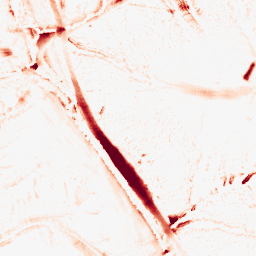
Category: morphological
Decomposition family: morphological_diamond
Decomposition parameters: operation: opening
radius: 10
Upsampling method: regularized
Upsampling parameters: scale: 2
lambda_reg: 0.001
Upsampling scale: 2